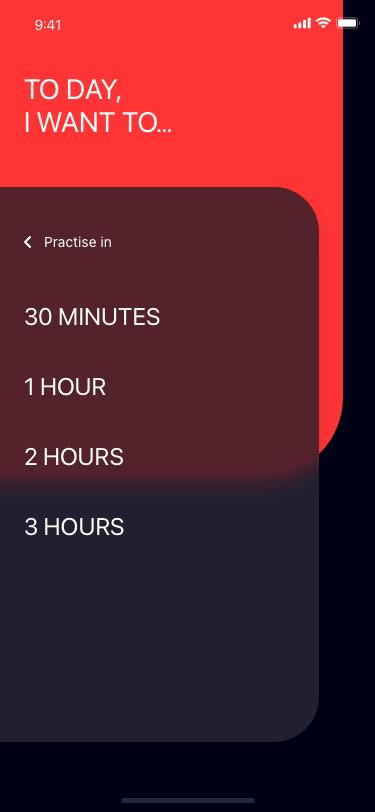
Text in this UI design:
TO DAY,
I WANT TO…
30 MINUTES
Practise in
1 HOUR
2 HOURS
3 HOURS